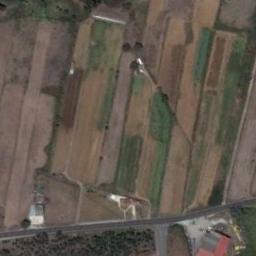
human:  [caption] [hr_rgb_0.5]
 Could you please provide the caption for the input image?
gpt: Many roads and buildings next to many irregularly shaped brown fields .

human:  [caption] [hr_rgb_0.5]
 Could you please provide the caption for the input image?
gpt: The bare and green terrace is next to some houses and trees .

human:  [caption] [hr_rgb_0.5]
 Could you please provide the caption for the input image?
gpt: There is a road beside the terrace .

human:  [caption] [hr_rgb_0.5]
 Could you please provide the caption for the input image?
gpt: Most of the terraces are bare land .

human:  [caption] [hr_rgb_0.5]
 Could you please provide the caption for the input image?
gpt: There are some terraces and green bushes .